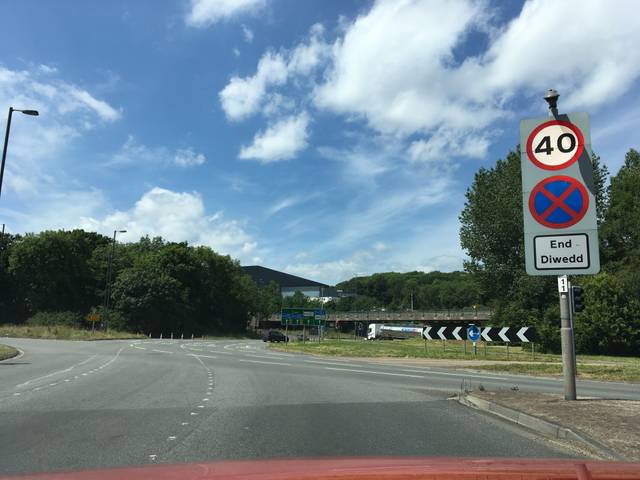
Region: United Kingdom
Coordinates: 51.601, -2.925